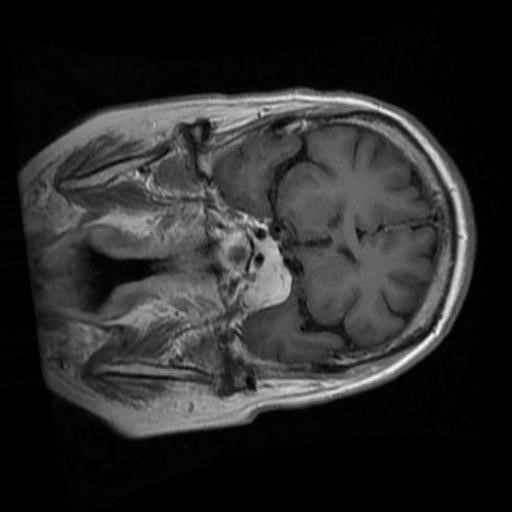
Label: brain_menin